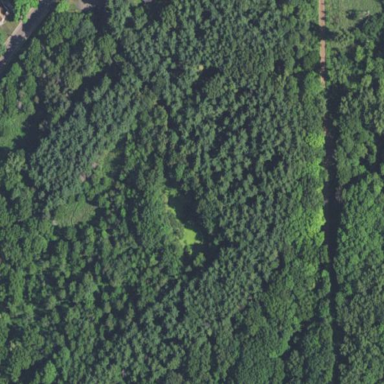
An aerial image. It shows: Evergreen woodland.